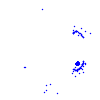
Particle: kaon